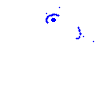
Particle: electron